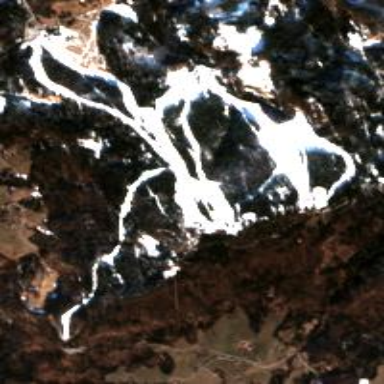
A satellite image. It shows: Area designated for winter sports.